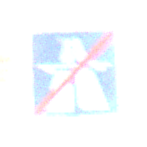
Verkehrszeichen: EndeAutbahn
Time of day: SunriseSunset
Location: Outdoor (Urban)
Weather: PartlyCloudy
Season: NotSpecified
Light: Natural